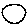
Label: circle